Question: I have an idea for a useful tool but I have no idea where to start. (I apologize for the vague nature of the question, but I think it can be answered in a specific way and therefore is appropriate for SO.)
(I explain momentarily how the "current" line is determined.)
Pretend the line outlined in red is the highlighted line and everything above and below is grayed out. (My mockup sucks but I'm working with limited tools right now.)

When the page loads and you turn on the extension, the "current" line is the first line of paragraph text. To go to the next line, press the down arrow. Ideally, your highlighted line is in the exact middle and the rest of the page "slides underneath" to the extent that it can so your eyes don't have to move.
So here's my question: if you knew HTML/CSS/JavaScript well enough but you'd never written a browser extension, ? Do a plain JS POC first? Build the POC as an extension?
To be clear, this isn't a "plz how i write ecomerce site" question where I'm asking you to spoon feed me the whole thing. I'm just asking what you'd do as the . I realize this is a non-trivial undertaking. Thanks in advance.
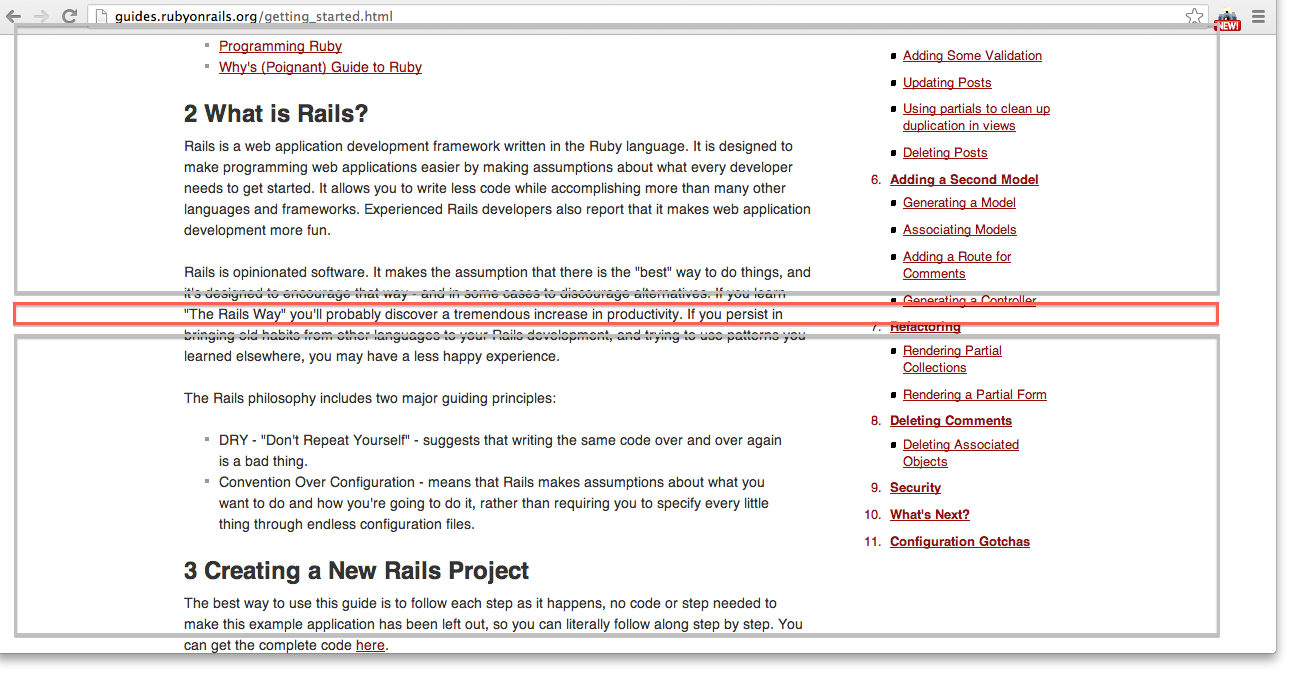
Answer: If you know HTML/CSS/Javascript well enough to get the effect you after, then getting started with a Chrome extension shouldn't be hard. Just read the Chrome extension developer documentation. There are loads of example extensions as well.
You basically need to make a package directory, containing a manifest.json, and specifying a single "content script" which would contain all your code.
It could make sense to start out developing based on a bookmarklet that injects a script tag (with 'file:///path/to/yourscript.js') because I think that would be slightly faster wrt loading new code, resulting in a slightly faster development cycle. You could also set up a dummy page to always include this particular script tag so you only have to reload that page to see your change. Even fancier: Use <URL>
Otherwise you need to instruct chrome to reload the extension manually after each change in your code.
You may like to use <URL> for easier reloads.
I like the idea by the way!